Question: i am following this tutorial (<URL> to make floating widget but it can only move in the middle of screen. Seems like the floating layout has a top&bottom padding?
I tried to set activity as noTitleBar but still doesn't work...

this is the layout code of floating widget:
'''
<?xml version="1.0" encoding="utf-8"?>
<FrameLayout xmlns:android="http://schemas.android.com/apk/res/android"
xmlns:tools="http://schemas.android.com/tools"
android:layout_width="wrap_content"
android:layout_height="wrap_content">
<RelativeLayout
android:id="@+id/MainParentRelativeLayout"
android:layout_width="wrap_content"
android:layout_height="wrap_content"
tools:ignore="UselessParent">
<!-- This layout is the Collapsed layout -->
<RelativeLayout
android:id="@+id/Layout_Collapsed"
android:layout_width="wrap_content"
android:layout_height="wrap_content"
android:orientation="vertical"
android:visibility="visible">
<ImageView
android:id="@+id/Logo_Icon"
android:layout_width="72dp"
android:layout_height="72dp"
android:layout_marginTop="10dp"
android:src="@drawable/mobile_icon" />
<ImageView
android:id="@+id/Widget_Close_Icon"
android:layout_width="23dp"
android:layout_height="23dp"
android:layout_marginLeft="50dp"
android:src="@drawable/close_icon" />
</RelativeLayout>
<!-- This layout is expended layout-->
<LinearLayout
android:id="@+id/Layout_Expended"
android:layout_width="wrap_content"
android:layout_height="wrap_content"
android:background="#FFF3E0"
android:orientation="horizontal"
android:padding="8dp"
android:visibility="gone">
<ImageView
android:id="@+id/WebsiteLogoIcon"
android:layout_width="80dp"
android:layout_height="80dp"
android:src="@drawable/mobile_icon"
tools:ignore="ContentDescription" />
<LinearLayout
android:id="@+id/LinearLayout_2"
android:layout_width="match_parent"
android:layout_height="wrap_content"
android:orientation="vertical">
<TextView
android:layout_width="match_parent"
android:layout_height="wrap_content"
android:paddingLeft="5dp"
android:paddingRight="5dp"
android:paddingTop="5dp"
android:text="Android-Examples"
android:textAlignment="center"
android:textSize="23dp"
android:textColor="#000"
android:textStyle="bold" />
<TextView
android:layout_width="match_parent"
android:layout_height="wrap_content"
android:text="www.android-examples.com"
android:textAlignment="center"
android:textSize="18dp"
android:textColor="#000"
android:textStyle="bold" />
</LinearLayout>
</LinearLayout>
</RelativeLayout>
</FrameLayout>
'''
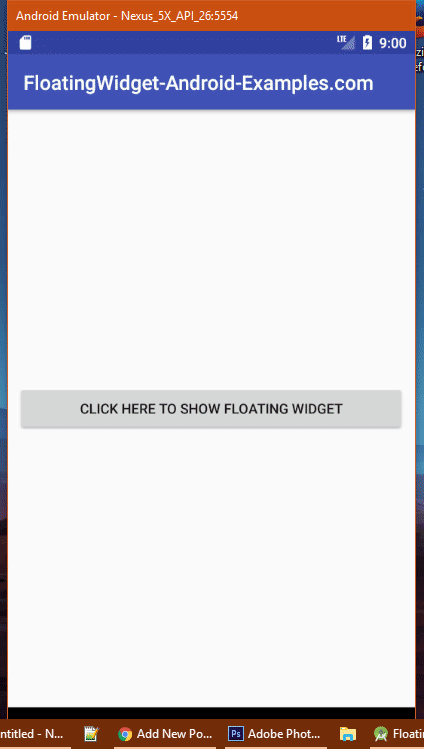
Answer: figure it out myself...just need layout.nolimit